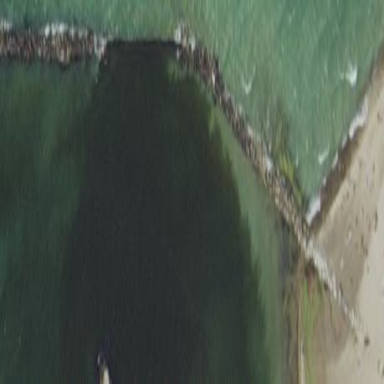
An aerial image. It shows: Breakwater structure.